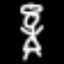
Label: angel